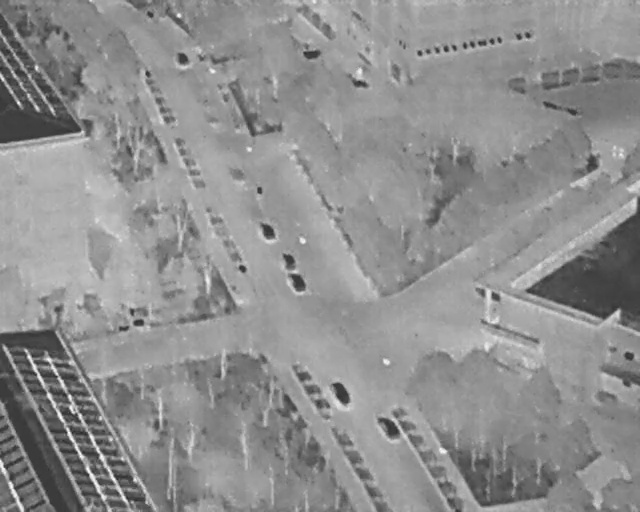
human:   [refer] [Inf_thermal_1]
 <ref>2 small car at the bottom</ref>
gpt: <box>[[51, 75, 55, 78, 157], [58, 82, 62, 85, 151]]</box>

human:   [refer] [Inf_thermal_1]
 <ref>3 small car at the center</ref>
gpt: <box>[[40, 43, 43, 46, 165], [43, 49, 46, 52, 163], [44, 53, 48, 56, 162]]</box>

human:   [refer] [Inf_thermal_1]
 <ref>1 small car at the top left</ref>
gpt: <box>[[27, 10, 29, 12, 167]]</box>